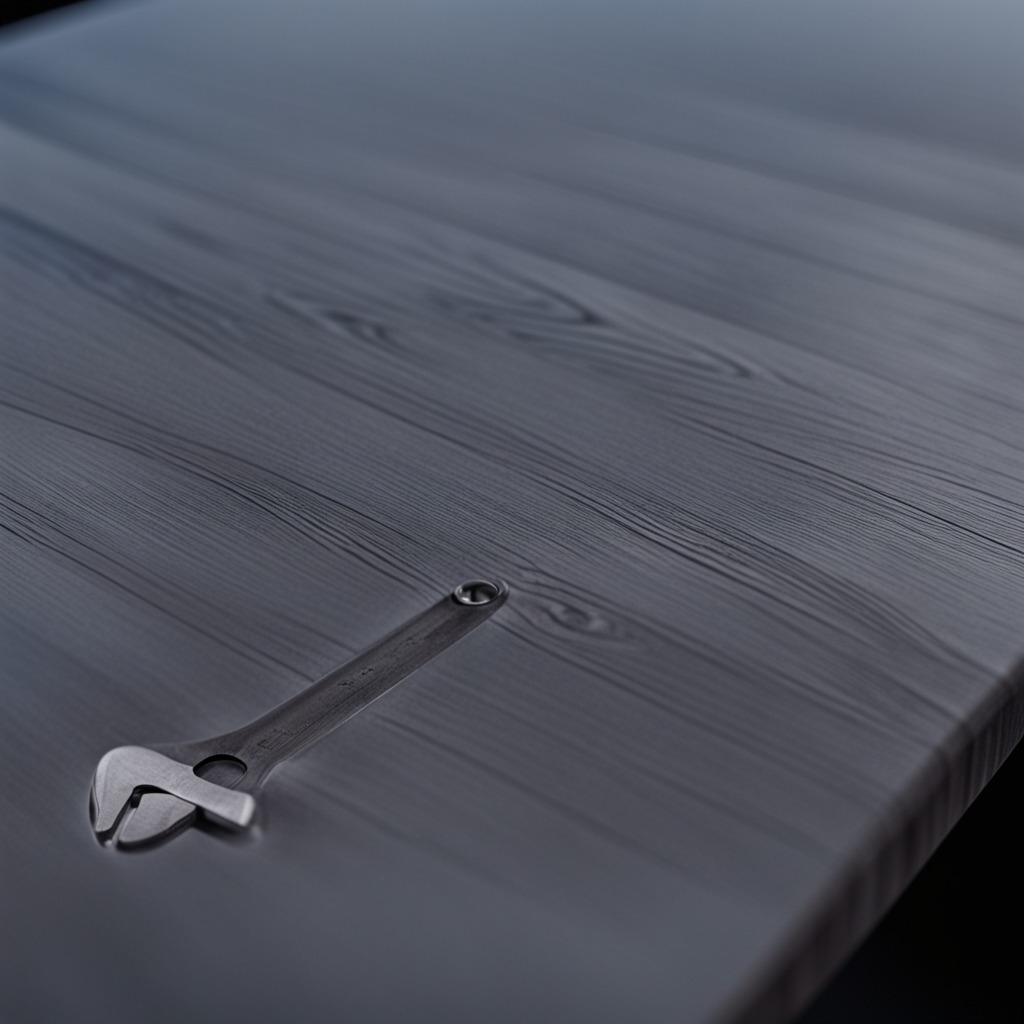
An wrench is lying on a table in a small garage at twilight.